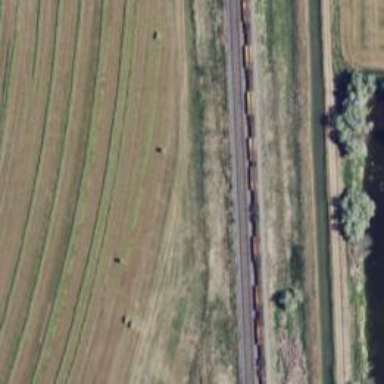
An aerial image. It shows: Single railway track.